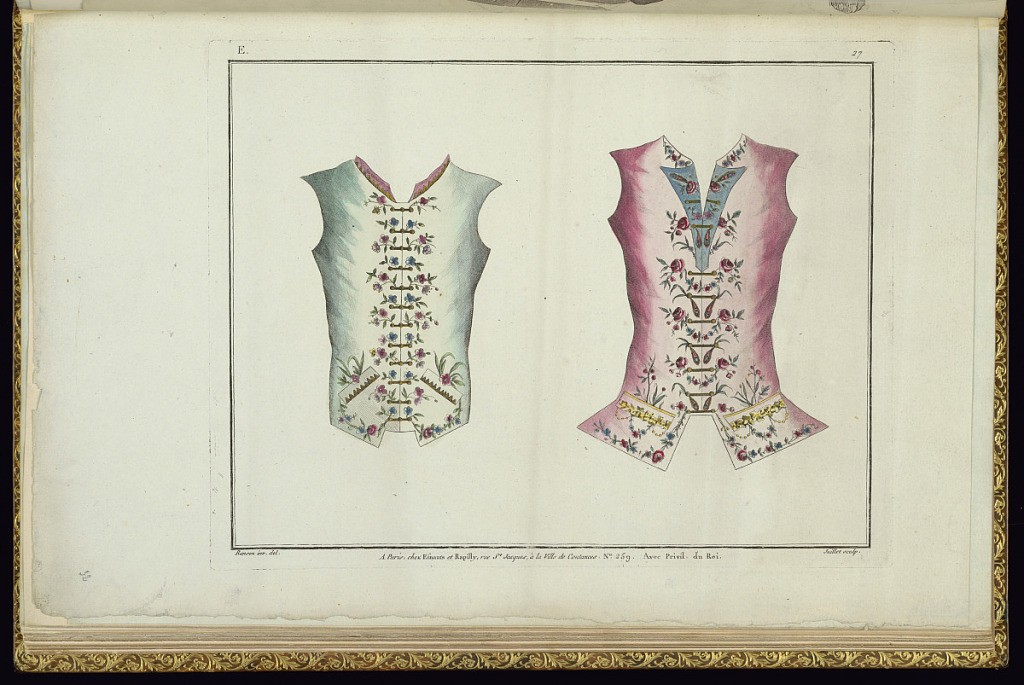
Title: Two Waistcoat Designs
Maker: Pierre Ranson, French, 1736–1786
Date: late 18th century
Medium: Etching and engraving on paper, hand-colored in watercolor
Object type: Book
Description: Designs for two embroidered men's waistcoats decorated with floral (flowers) and feather motifs. The design to the right has front skirts and both have pockets. The plate is titled, numbered, and signed. The plate is hand-colored in green, red, purple, yellow, and blue watercolors.